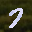
Label: 7